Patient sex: F
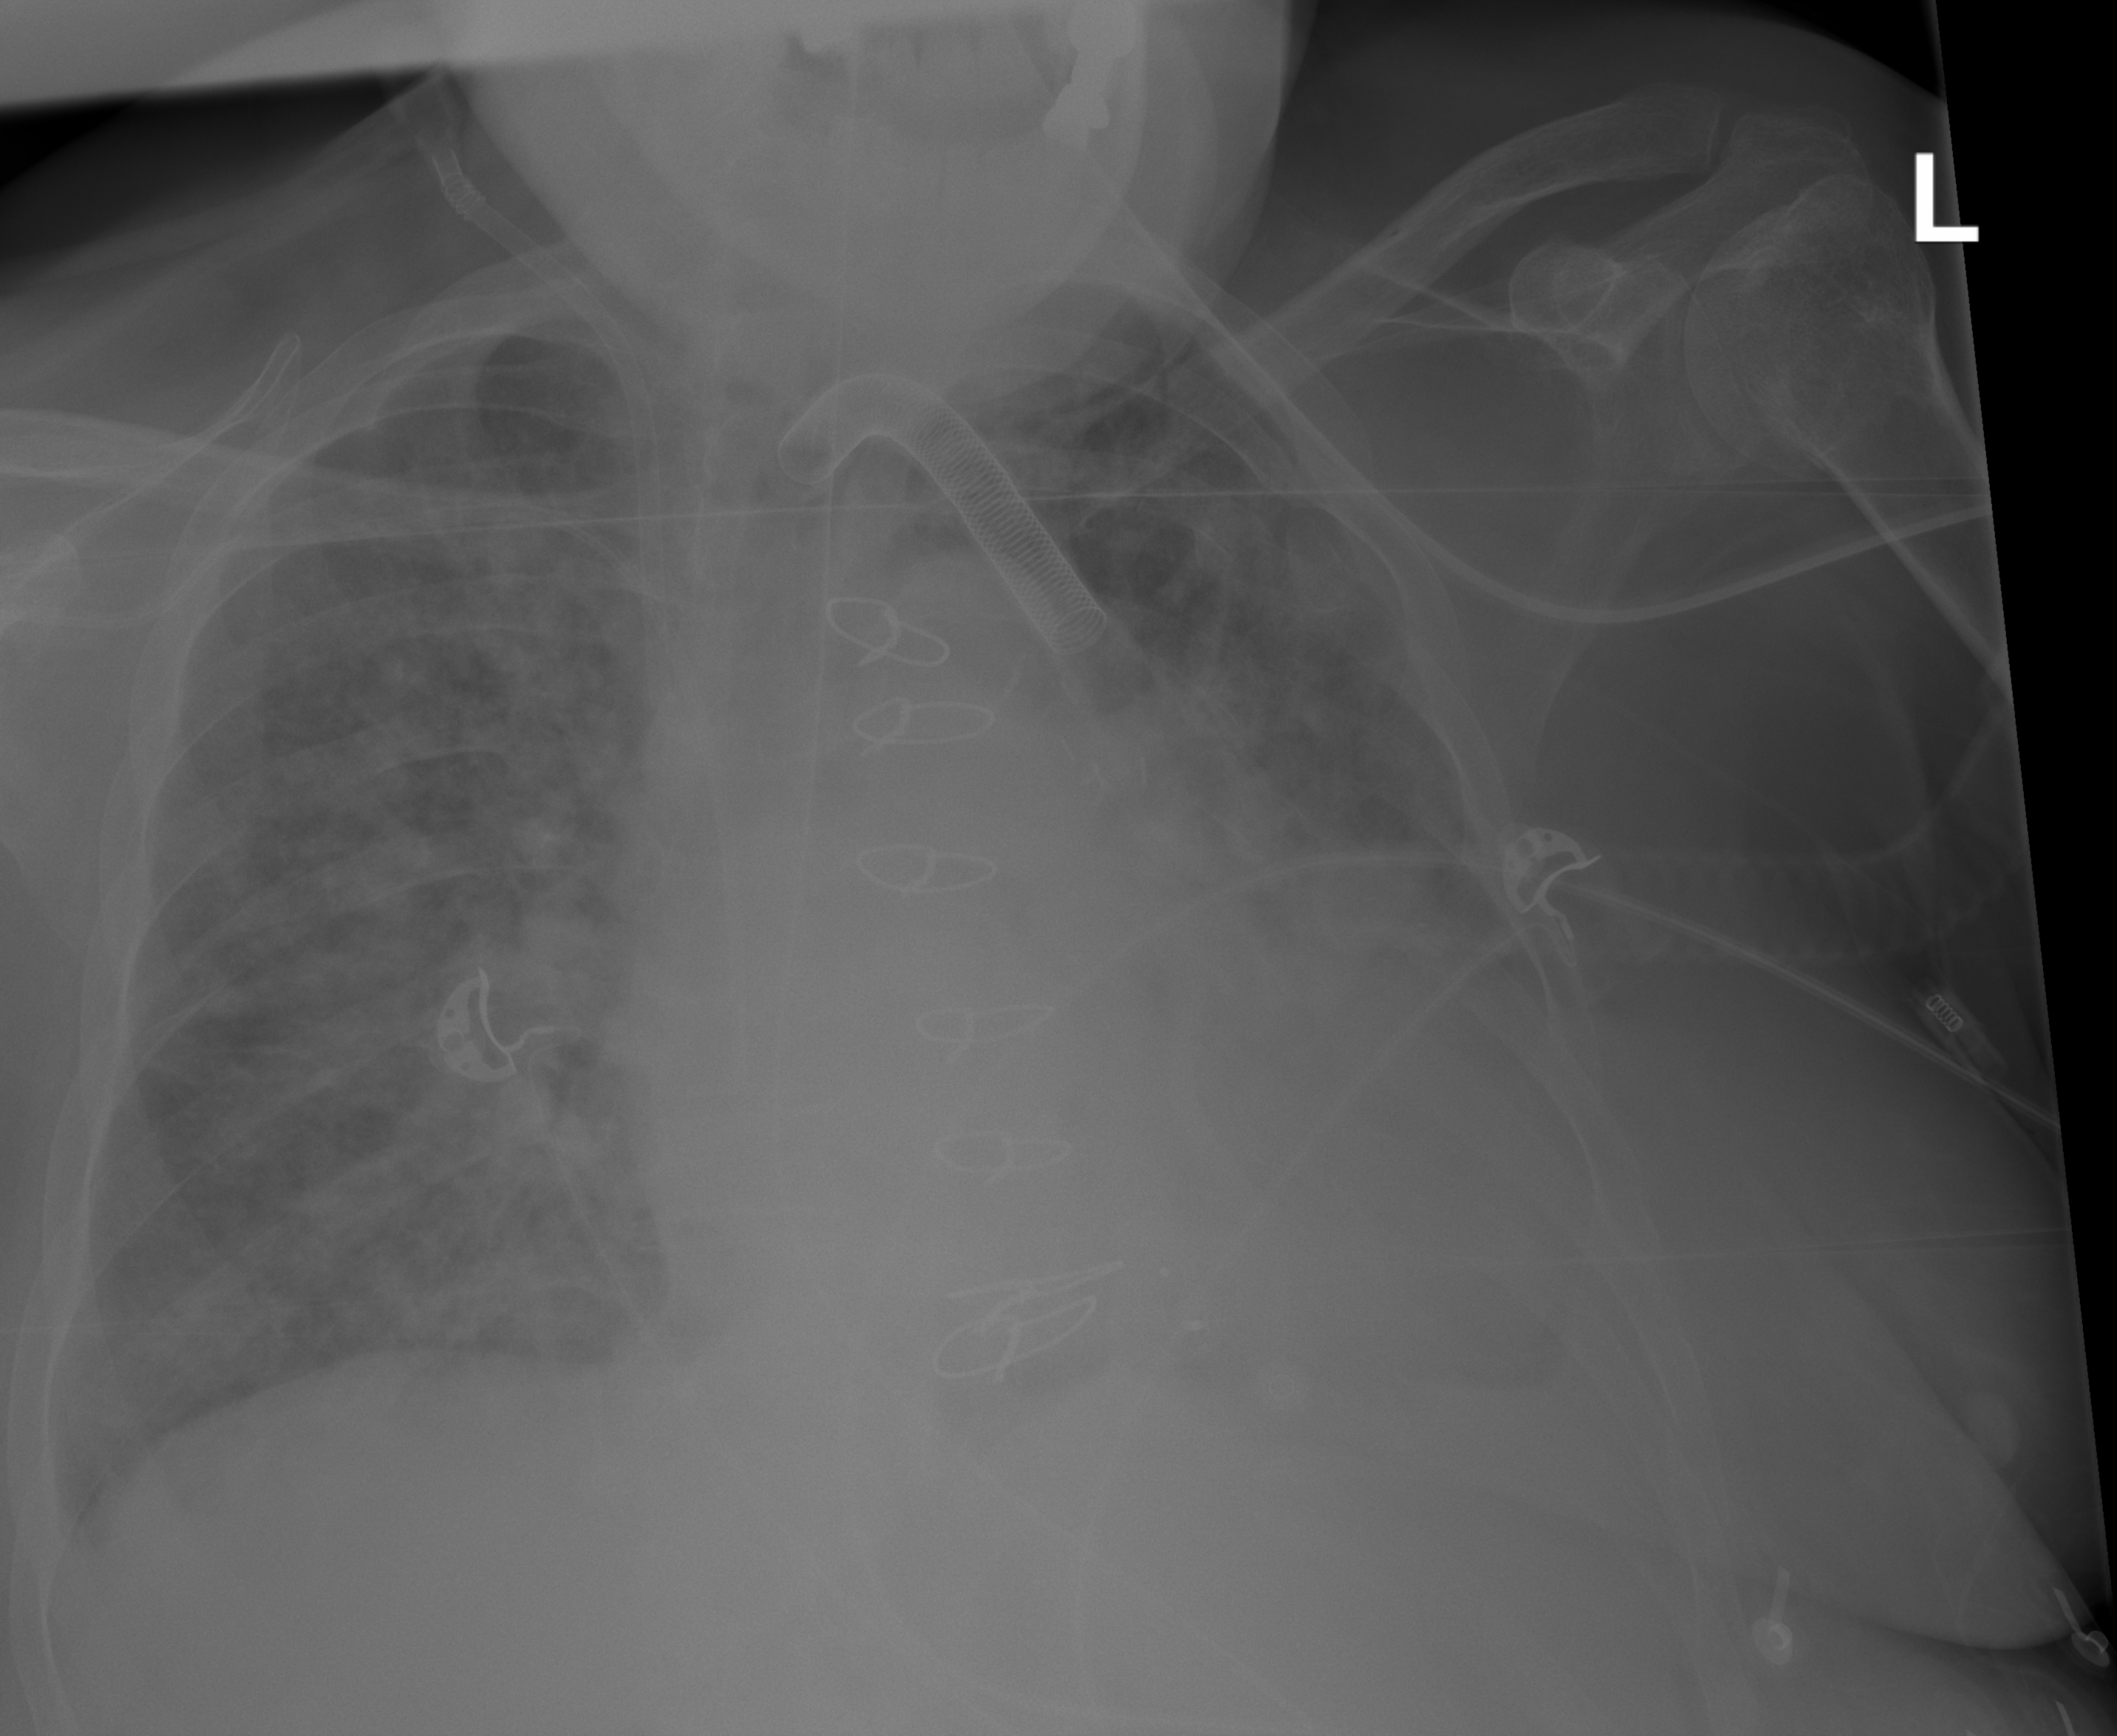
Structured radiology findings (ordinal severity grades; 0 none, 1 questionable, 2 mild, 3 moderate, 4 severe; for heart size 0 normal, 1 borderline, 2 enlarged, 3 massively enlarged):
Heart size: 2
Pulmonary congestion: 3
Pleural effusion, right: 0
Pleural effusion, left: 3
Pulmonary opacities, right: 3
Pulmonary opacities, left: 3
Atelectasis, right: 2
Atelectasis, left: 2